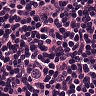
Metastatic tissue present: yes